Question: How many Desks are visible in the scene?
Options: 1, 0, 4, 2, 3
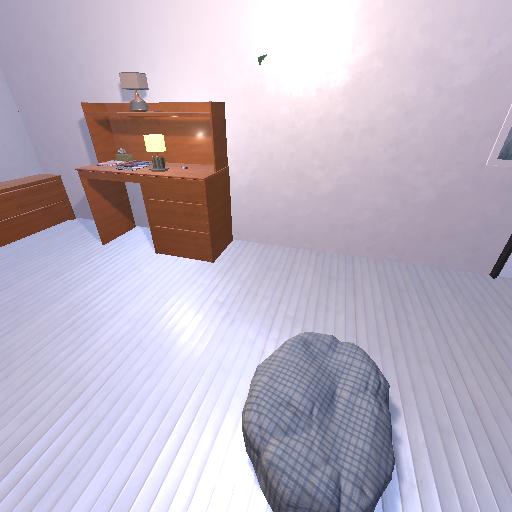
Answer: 1